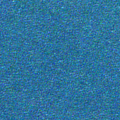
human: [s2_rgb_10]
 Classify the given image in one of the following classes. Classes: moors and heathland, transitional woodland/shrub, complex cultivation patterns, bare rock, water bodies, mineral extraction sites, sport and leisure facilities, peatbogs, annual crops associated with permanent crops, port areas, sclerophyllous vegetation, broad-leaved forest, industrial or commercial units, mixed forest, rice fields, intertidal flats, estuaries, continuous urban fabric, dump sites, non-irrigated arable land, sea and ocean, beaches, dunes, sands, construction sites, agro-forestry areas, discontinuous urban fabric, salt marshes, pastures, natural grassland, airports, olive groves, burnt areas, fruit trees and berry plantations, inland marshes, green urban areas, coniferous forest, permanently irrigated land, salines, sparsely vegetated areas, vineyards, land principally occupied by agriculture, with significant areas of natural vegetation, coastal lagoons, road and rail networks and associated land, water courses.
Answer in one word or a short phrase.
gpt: sea and ocean